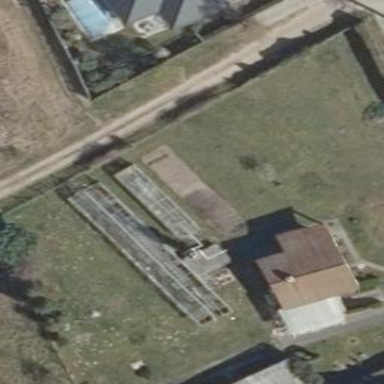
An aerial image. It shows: Greenhouse.